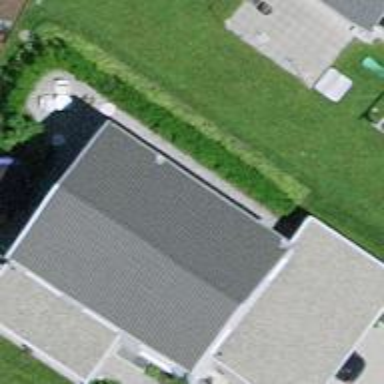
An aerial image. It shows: View of roof of building.